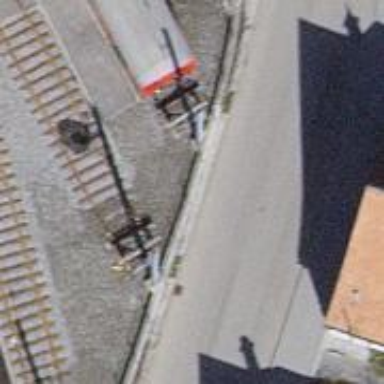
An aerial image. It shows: Railway buffer stop.